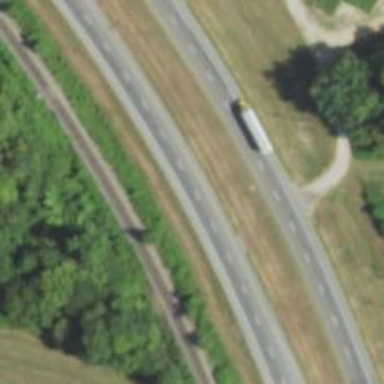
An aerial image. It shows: This image shows trunk highway that functions as expressway.